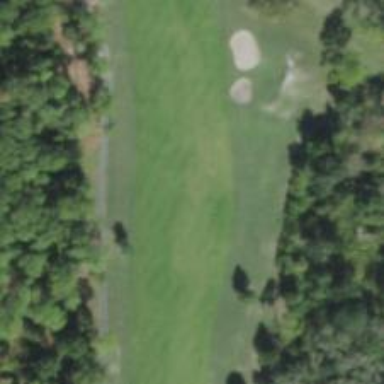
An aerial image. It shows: View of golf hole.